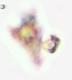
Label: Detritus